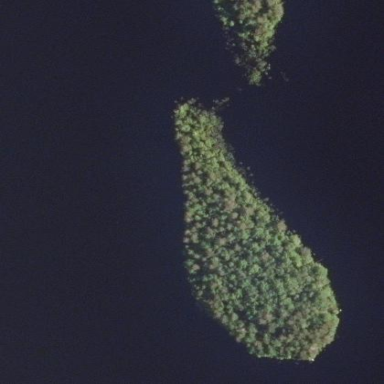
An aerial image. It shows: Islet covered with needle-leaved woodland.